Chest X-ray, AP view. Patient: 65 years old, sex M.
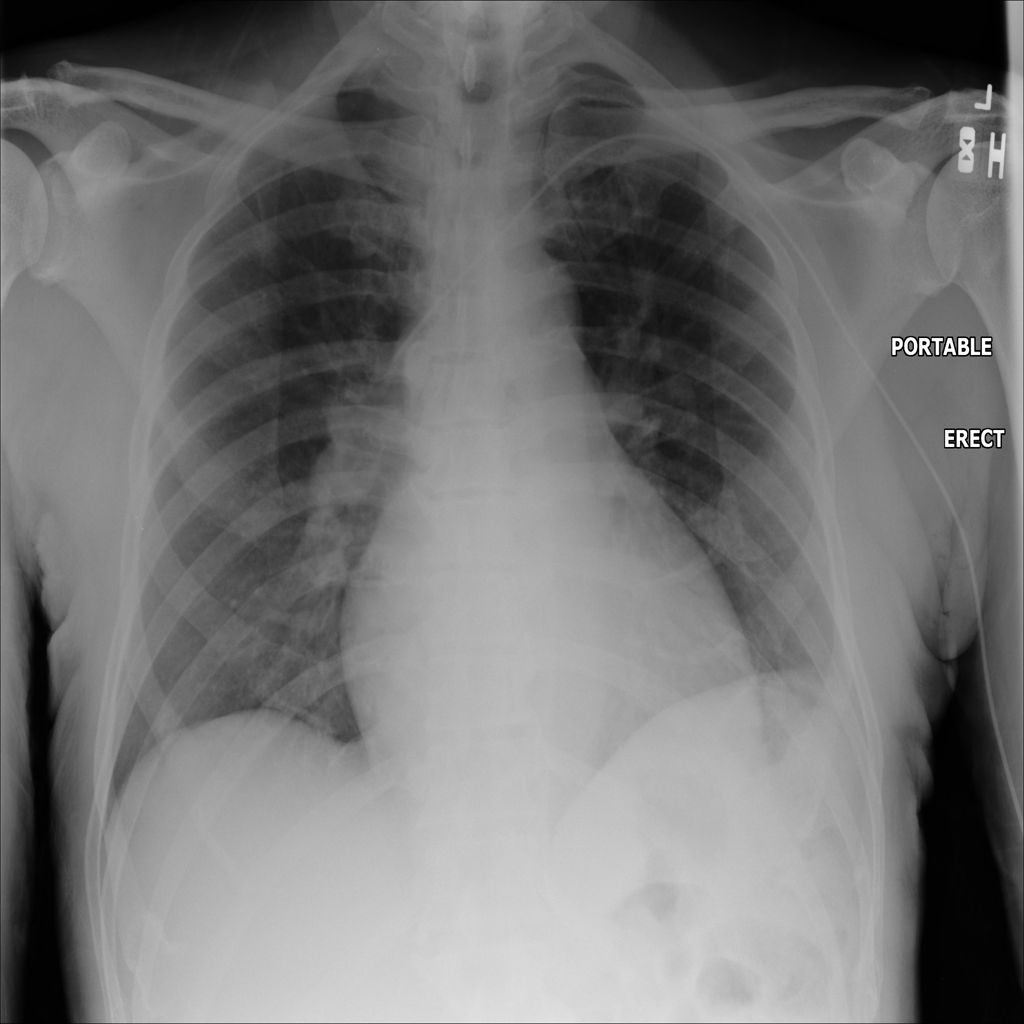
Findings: No Finding